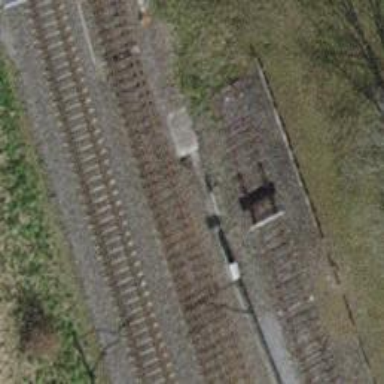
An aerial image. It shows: Railway buffer stop.